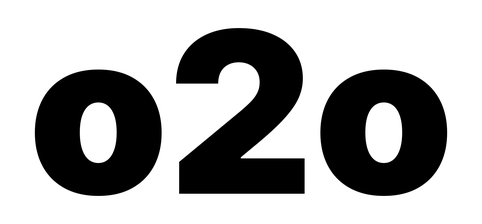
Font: Inter_Black